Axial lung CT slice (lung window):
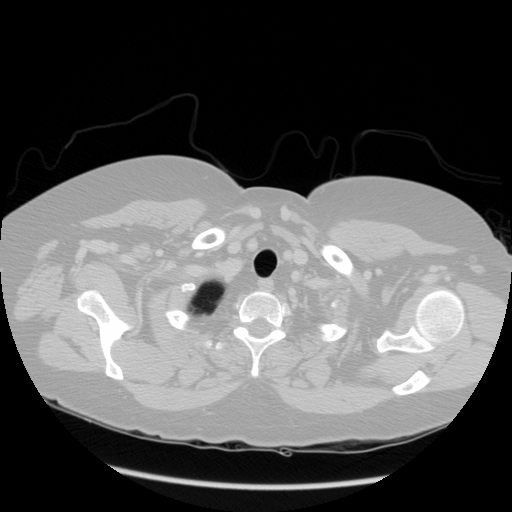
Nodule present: no